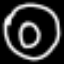
Label: donut